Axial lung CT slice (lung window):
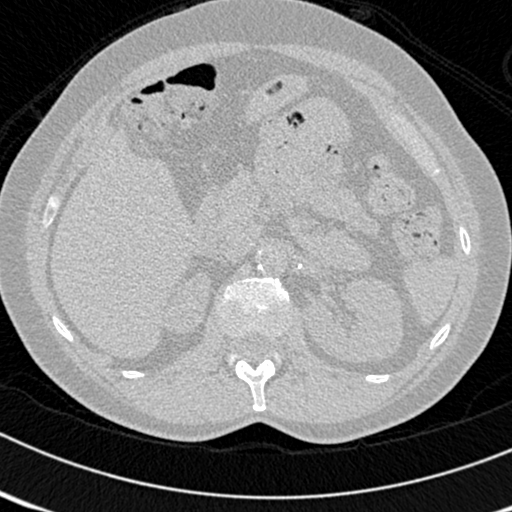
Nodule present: no